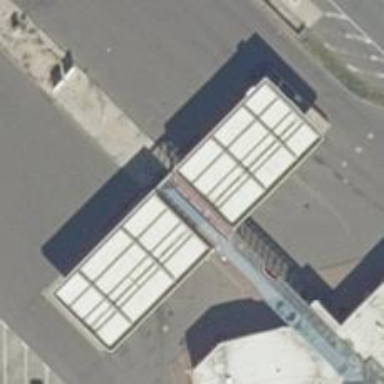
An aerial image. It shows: Fuel station.